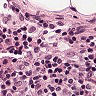
Metastatic tissue present: no